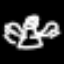
Label: angel